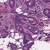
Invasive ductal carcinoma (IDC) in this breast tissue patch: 1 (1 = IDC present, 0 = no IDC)